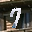
Label: 7